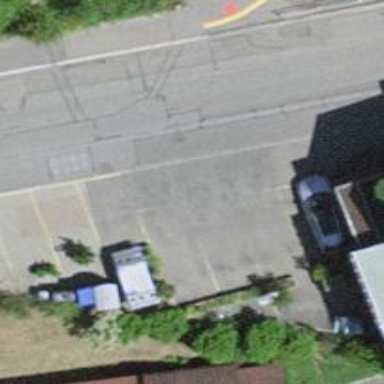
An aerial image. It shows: Recycling container at amenity designated for recycling.